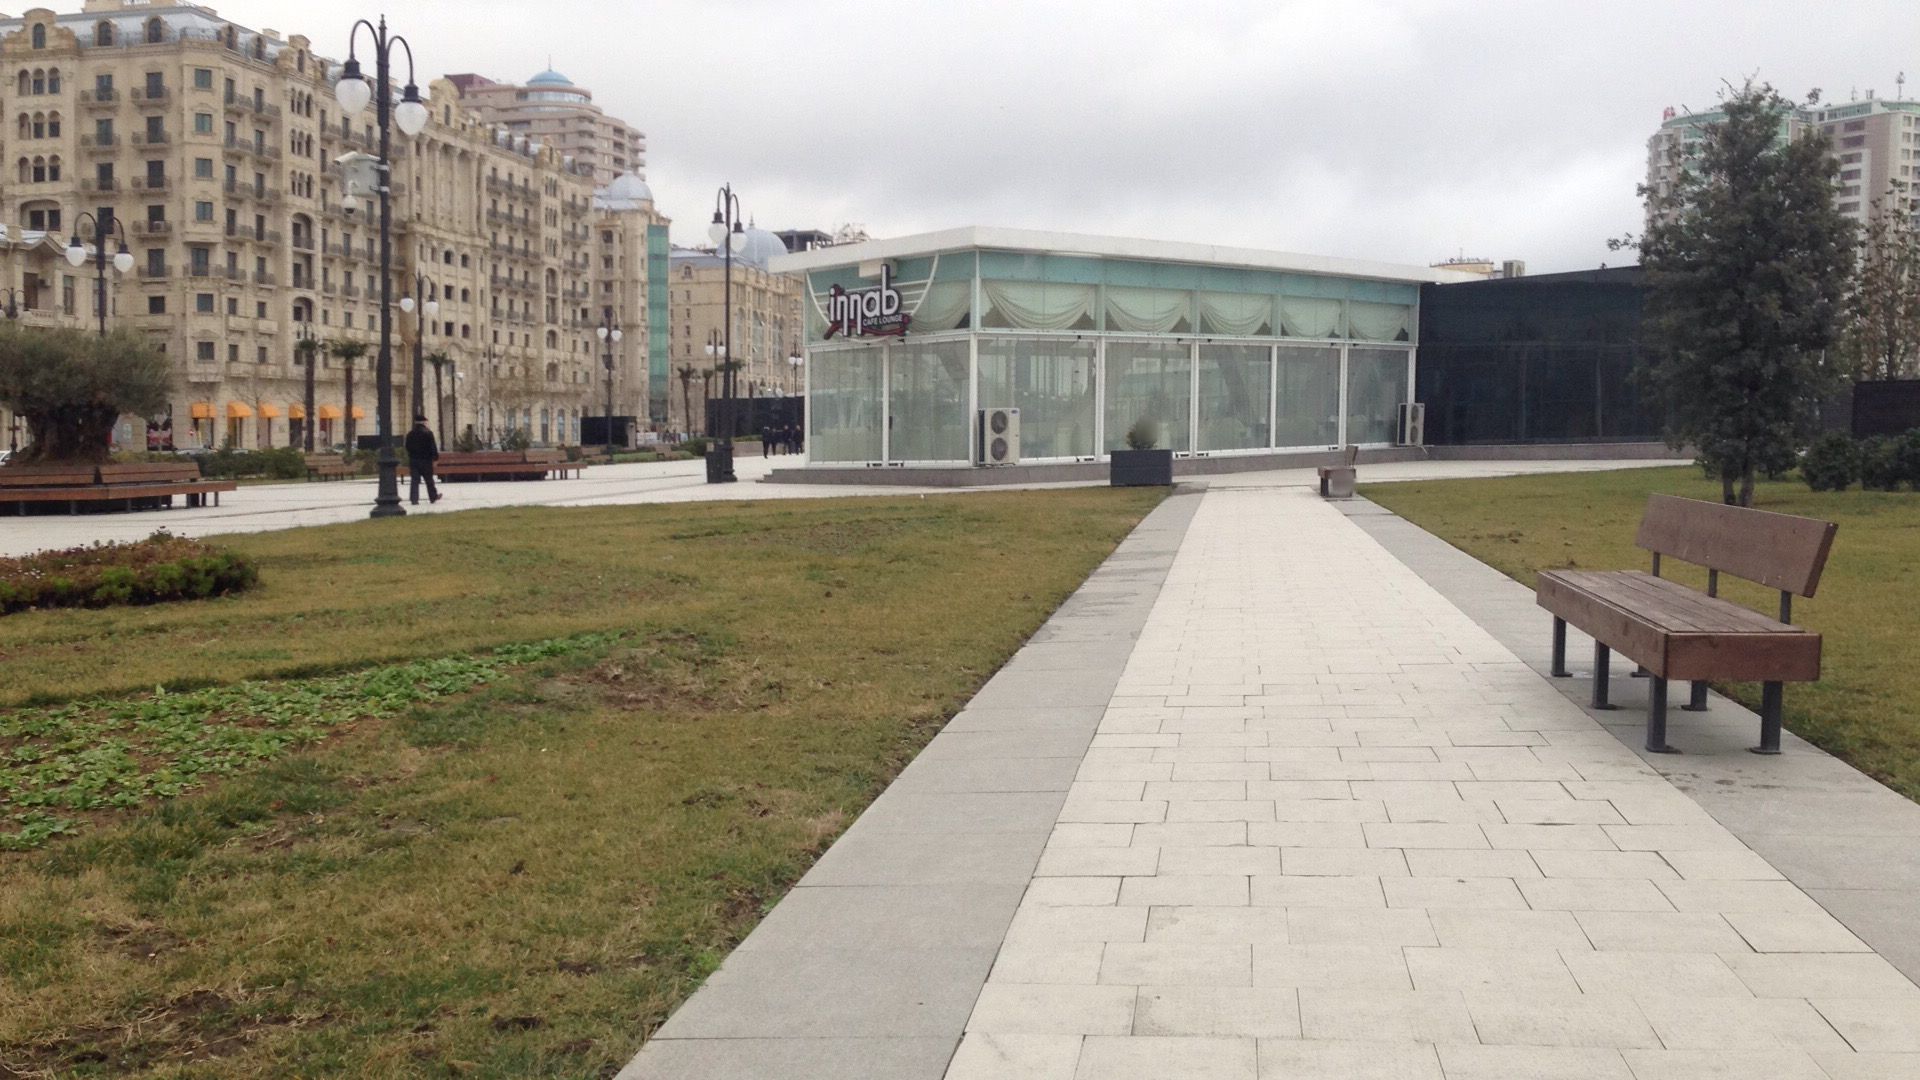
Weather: cloudy
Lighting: day
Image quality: good
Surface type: walking surface
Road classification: footway
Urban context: urban centre
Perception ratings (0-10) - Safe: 5.37, Lively: 5.39, Beautiful: 3.14, Boring: 6.1, Depressing: 3.04, Wealthy: 7.81